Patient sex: M
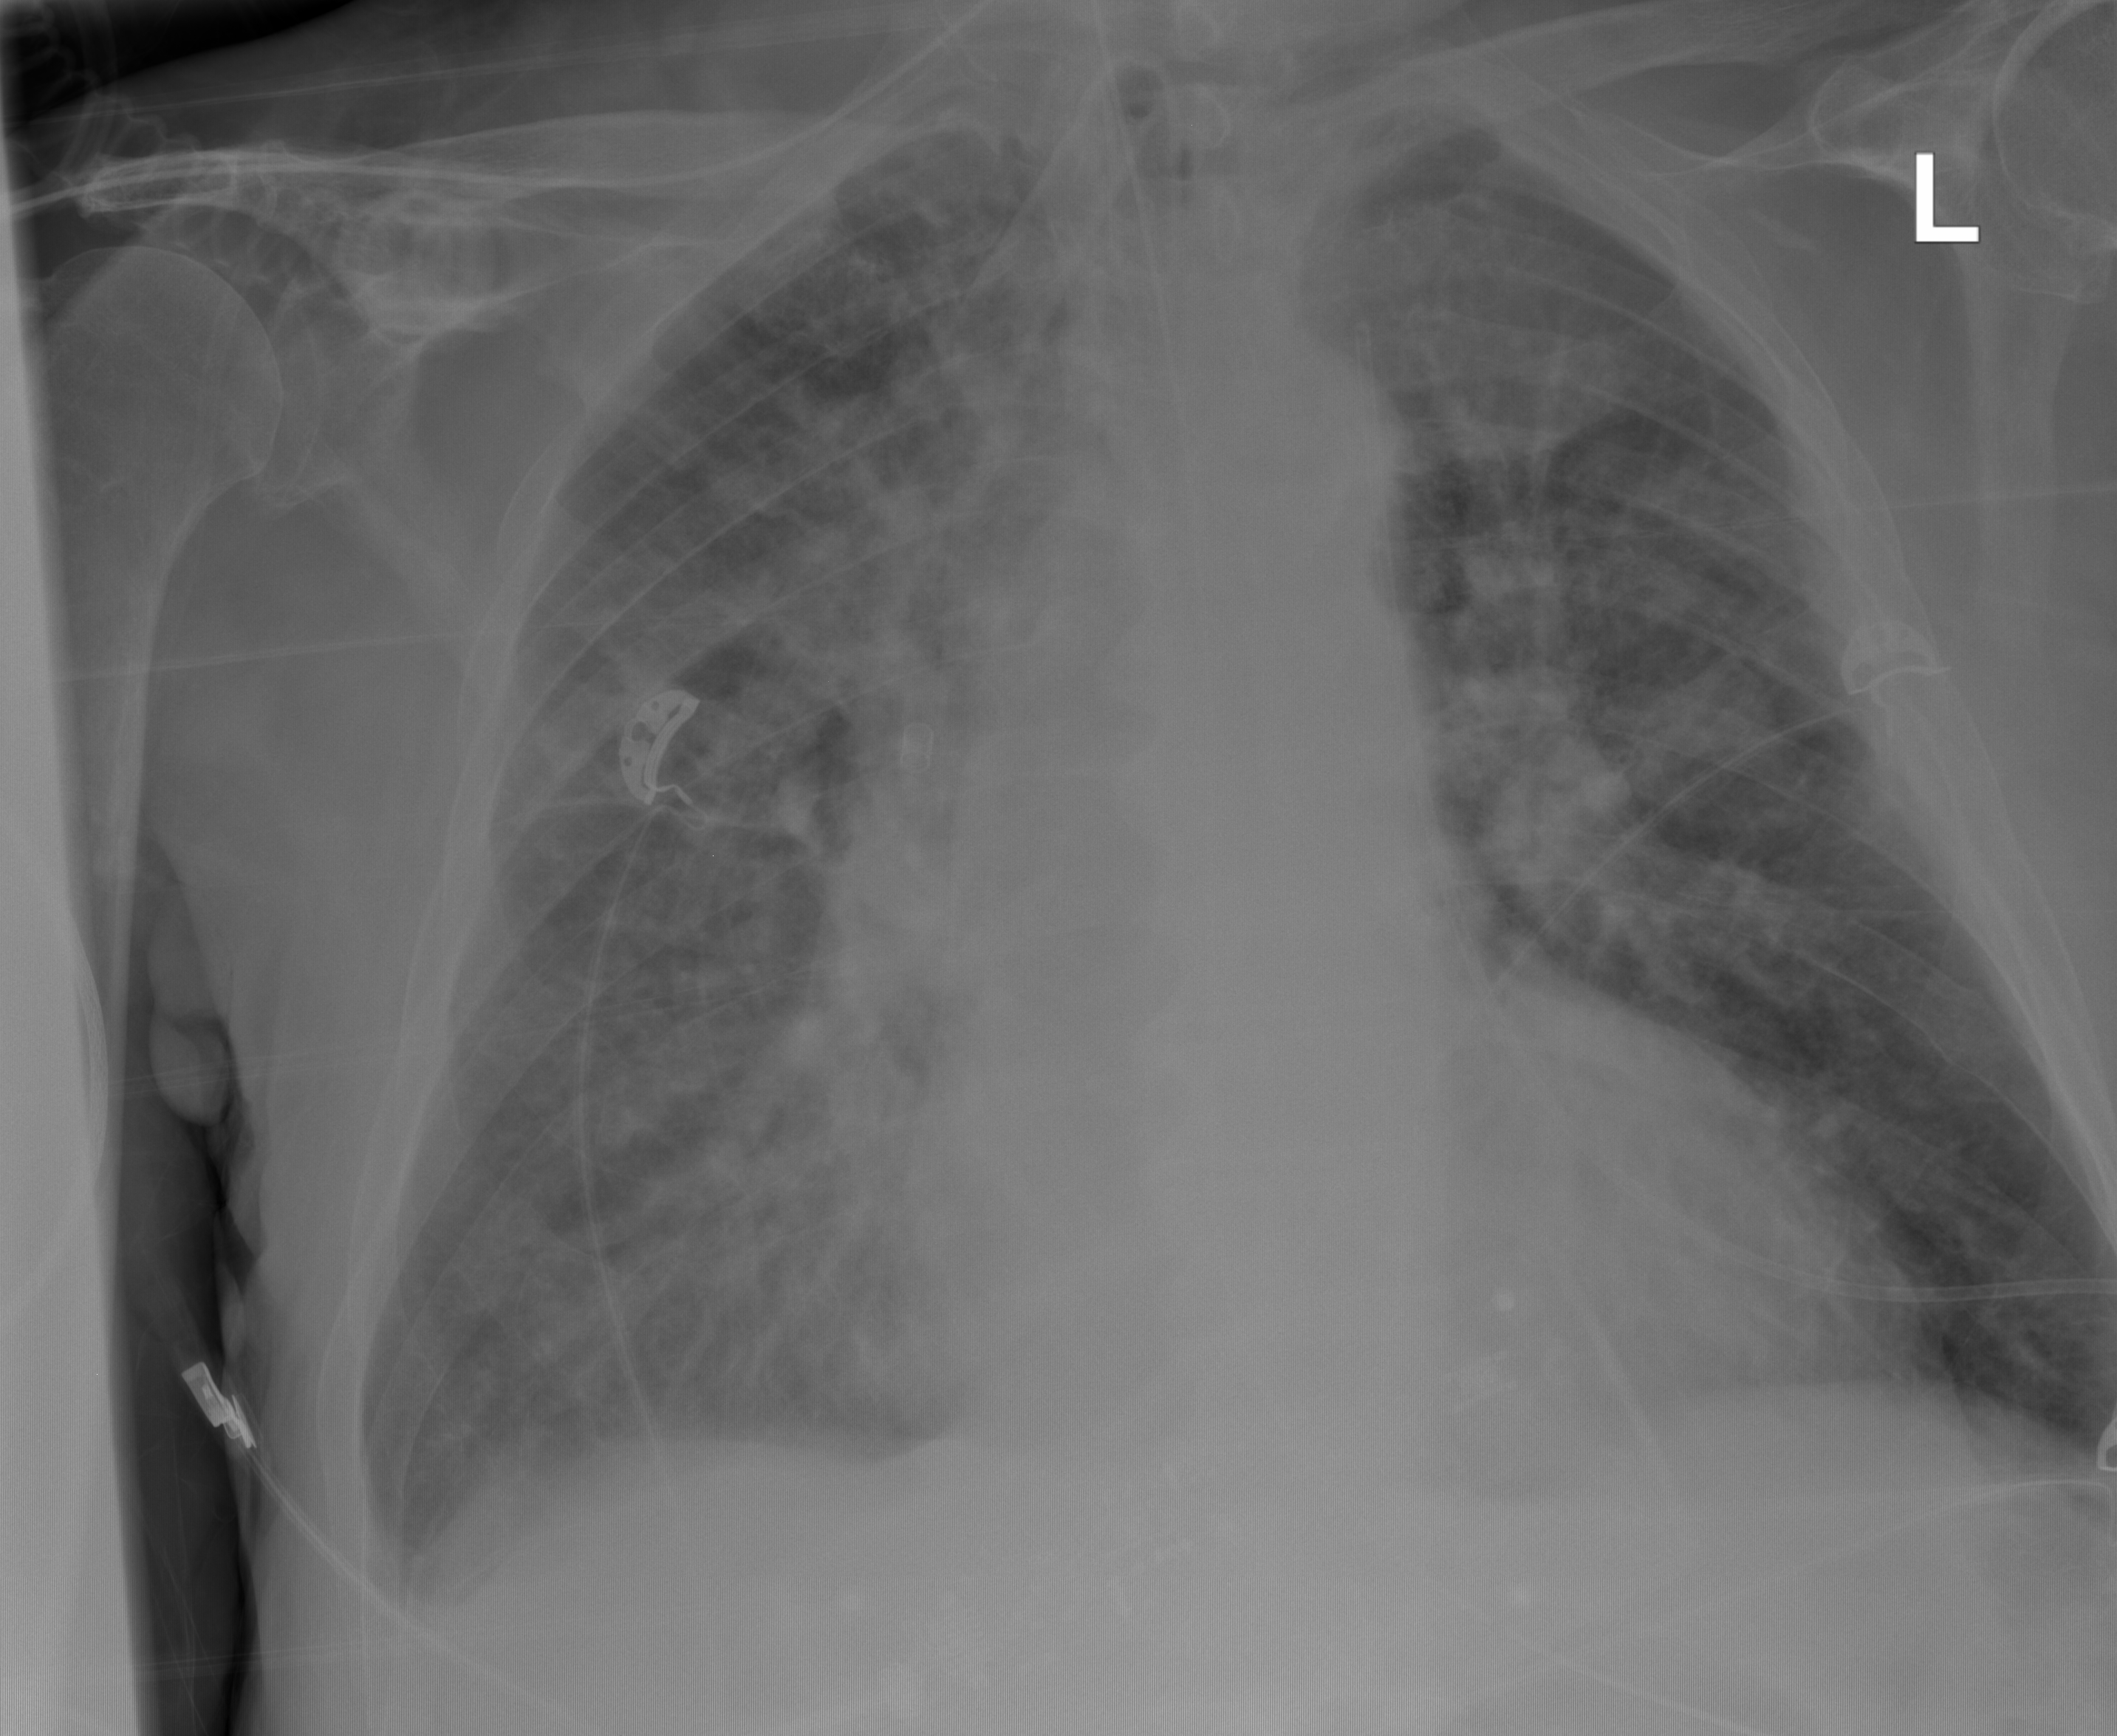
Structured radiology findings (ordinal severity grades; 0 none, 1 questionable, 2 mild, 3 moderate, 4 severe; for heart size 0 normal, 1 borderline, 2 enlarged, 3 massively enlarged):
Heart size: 2
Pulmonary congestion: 2
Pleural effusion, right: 1
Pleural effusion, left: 2
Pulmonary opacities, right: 2
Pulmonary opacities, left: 2
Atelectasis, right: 0
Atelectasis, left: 0